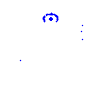
Particle: pion